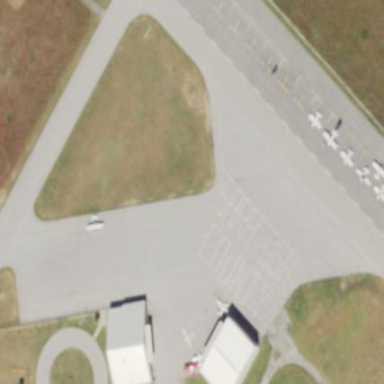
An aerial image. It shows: Apron at the airport.